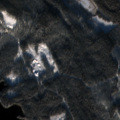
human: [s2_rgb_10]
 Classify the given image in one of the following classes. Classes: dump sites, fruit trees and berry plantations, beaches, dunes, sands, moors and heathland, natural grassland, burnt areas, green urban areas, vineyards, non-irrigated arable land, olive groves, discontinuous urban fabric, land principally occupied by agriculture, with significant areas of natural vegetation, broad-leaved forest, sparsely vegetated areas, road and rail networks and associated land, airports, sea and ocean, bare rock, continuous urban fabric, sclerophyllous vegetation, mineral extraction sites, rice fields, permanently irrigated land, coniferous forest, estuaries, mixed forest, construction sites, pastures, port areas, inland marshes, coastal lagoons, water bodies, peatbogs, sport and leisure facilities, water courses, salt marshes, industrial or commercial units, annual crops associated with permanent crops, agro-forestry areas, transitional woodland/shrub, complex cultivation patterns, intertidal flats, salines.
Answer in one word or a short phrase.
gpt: coniferous forest, mixed forest, water bodies